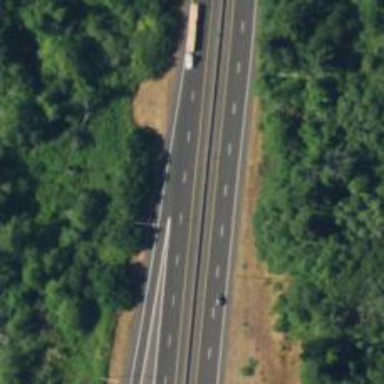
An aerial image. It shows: Motorway junction.